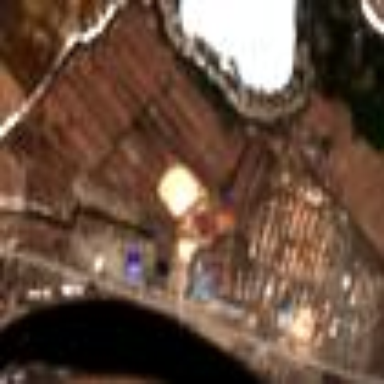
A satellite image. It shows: Industrial area with sawmill.